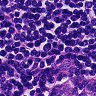
Metastatic tissue present: yes